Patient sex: M
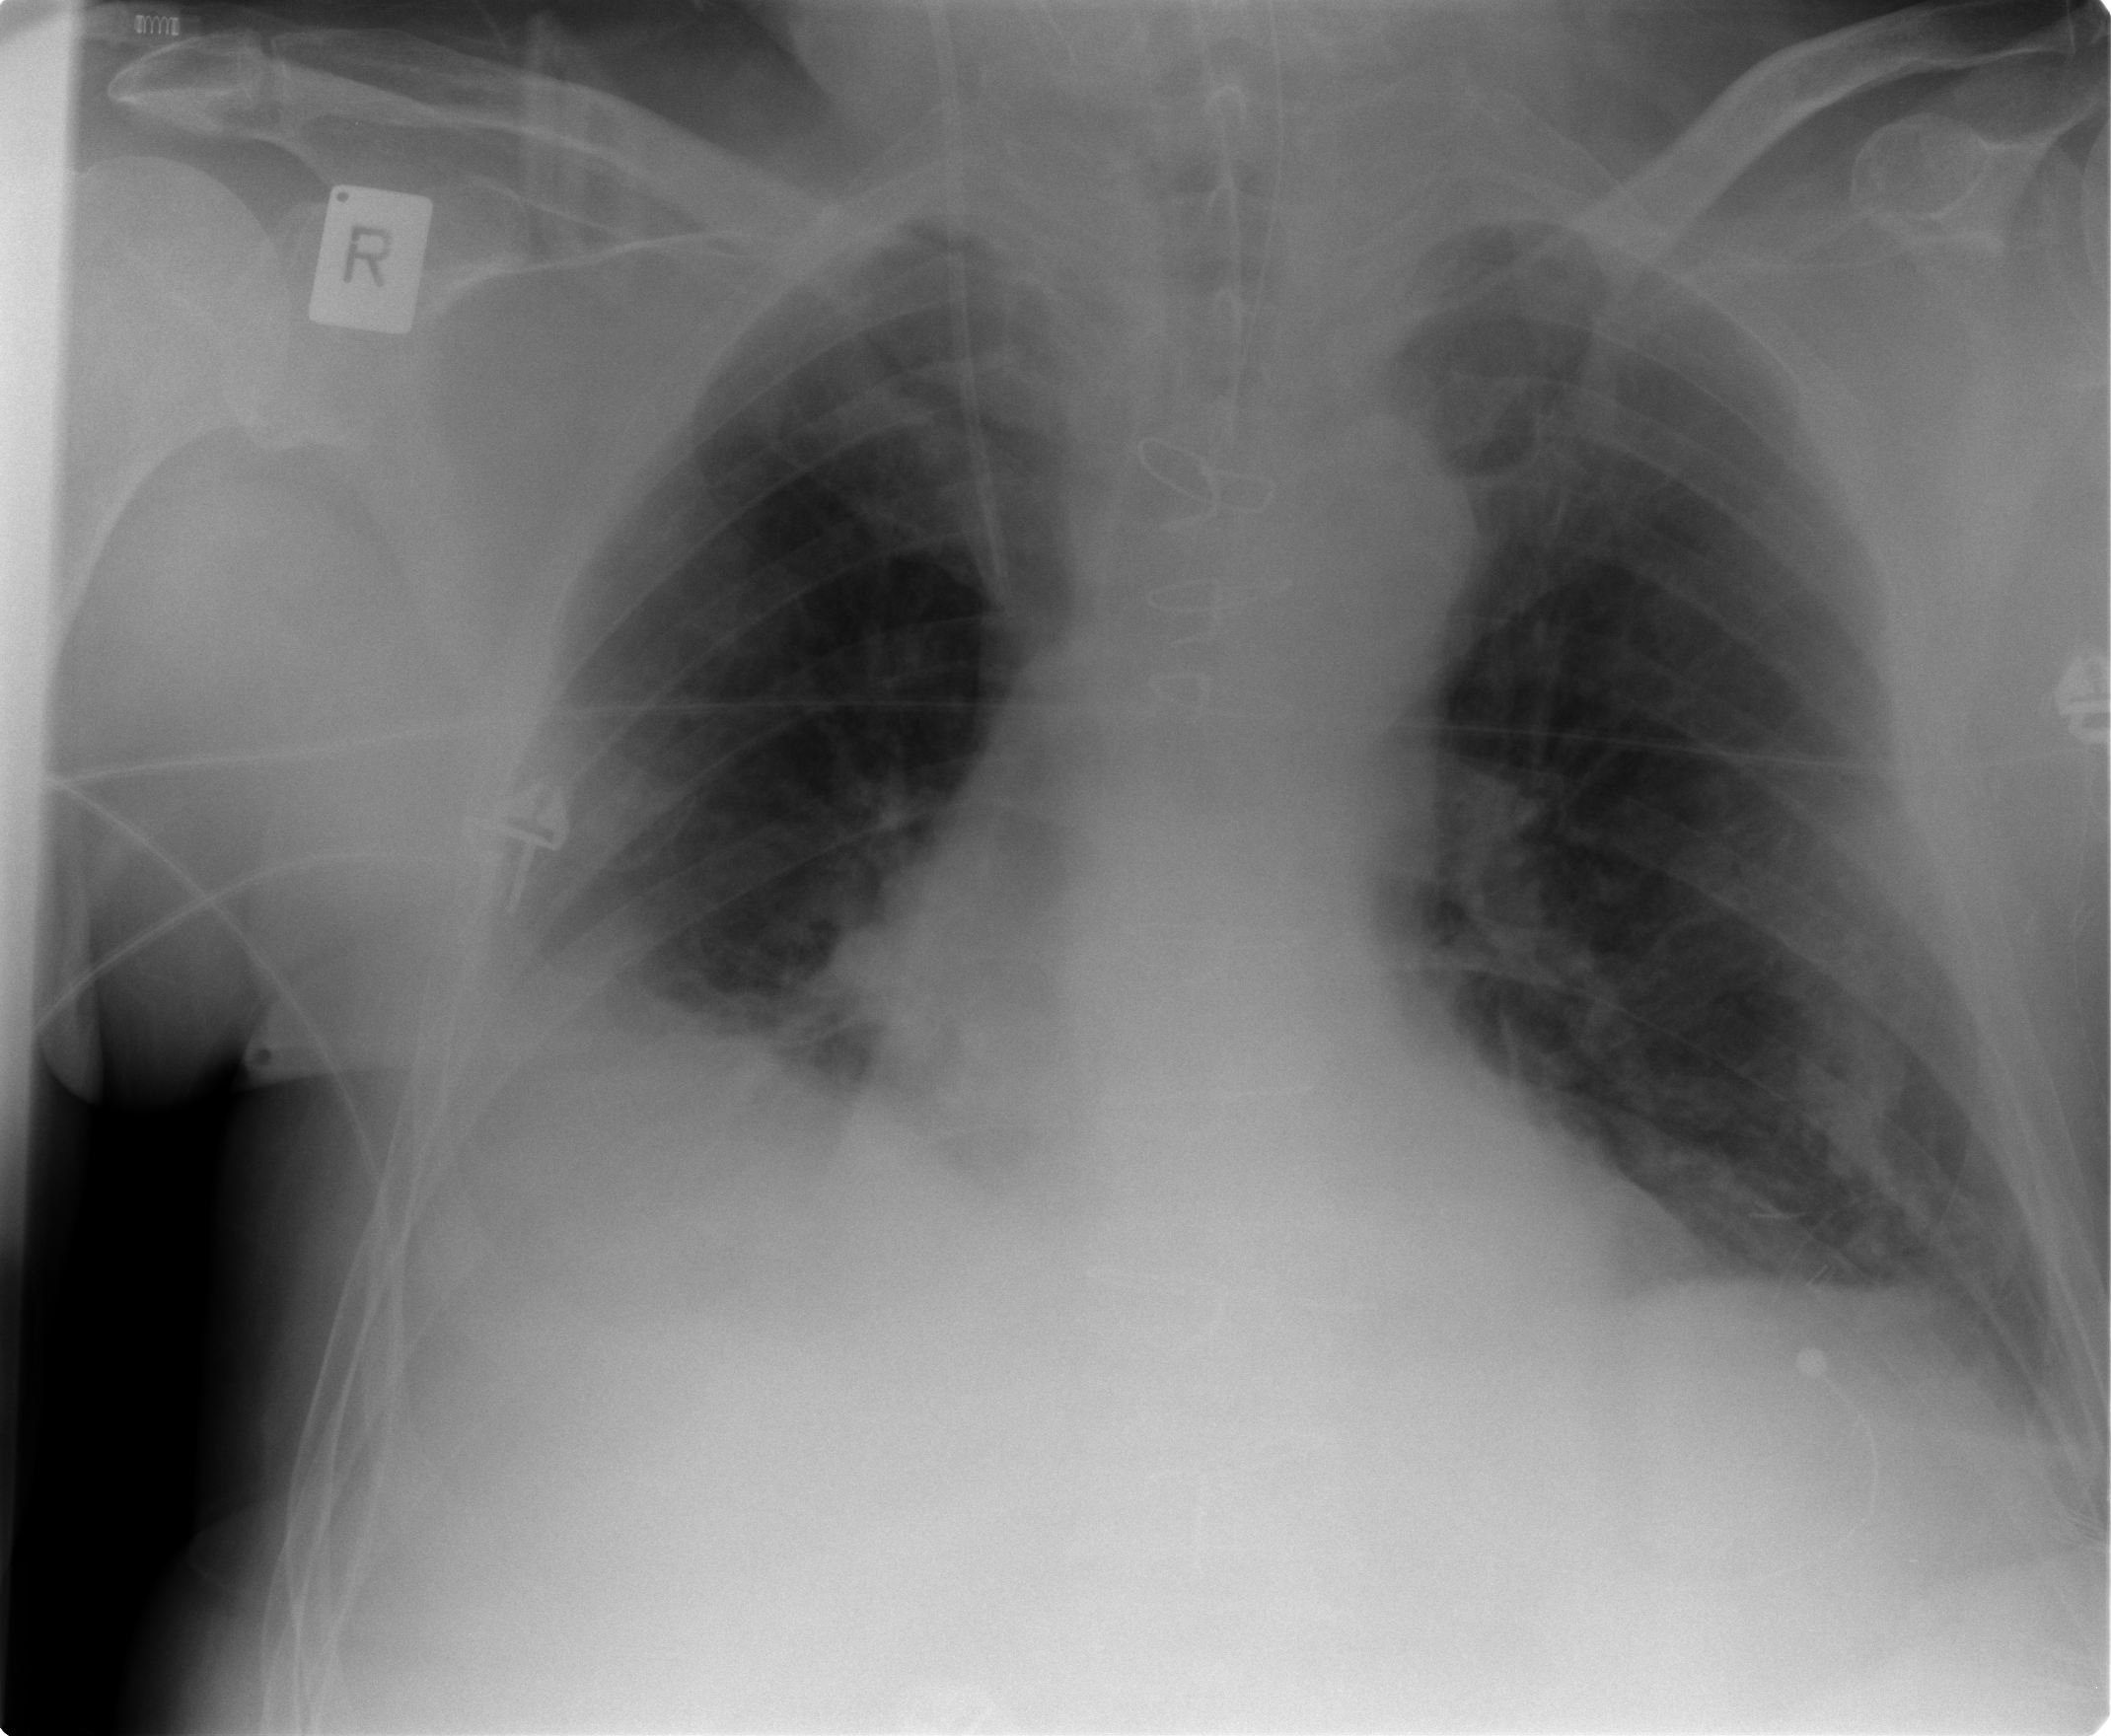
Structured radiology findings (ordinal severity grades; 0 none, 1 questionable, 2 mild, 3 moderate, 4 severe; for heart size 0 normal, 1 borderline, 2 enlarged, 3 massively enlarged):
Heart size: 0
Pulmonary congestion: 0
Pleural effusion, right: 0
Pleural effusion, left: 0
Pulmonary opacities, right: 2
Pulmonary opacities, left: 0
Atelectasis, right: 2
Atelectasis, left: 2